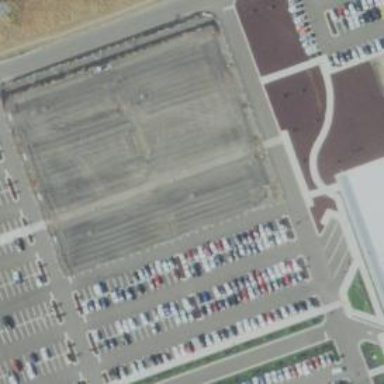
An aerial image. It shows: Multi-storey parking building.